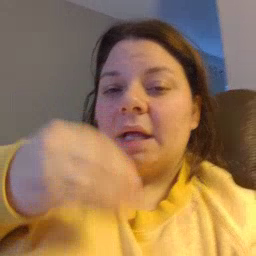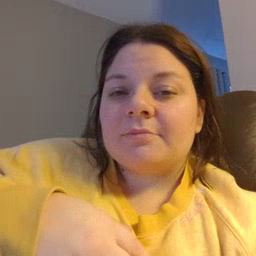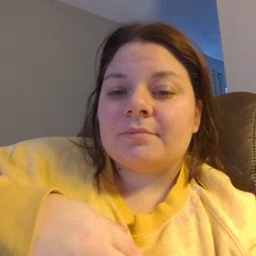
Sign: sleepy